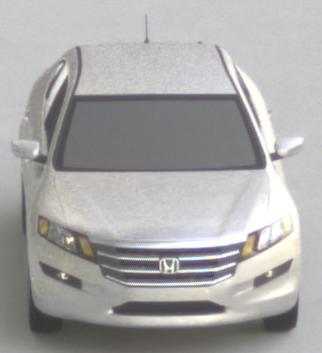
Make: Honda
Model: Crosstour
Detailed model: -
Model produced from: 2009
Model produced until: 2012
Doors: 4
Color: white
Road condition: dry road
Daytime: sunrise or sunset
Contrast: medium contrast